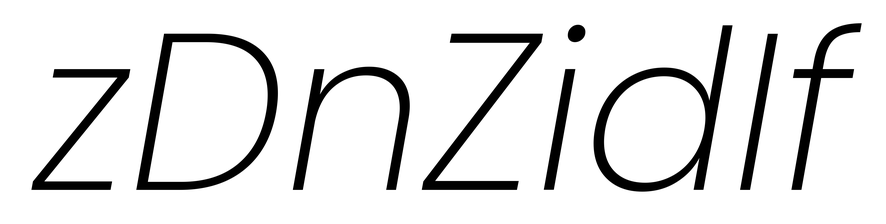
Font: Poppins-ExtraLightItalic